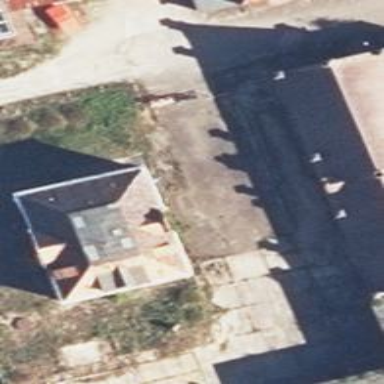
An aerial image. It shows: Ruins of building.